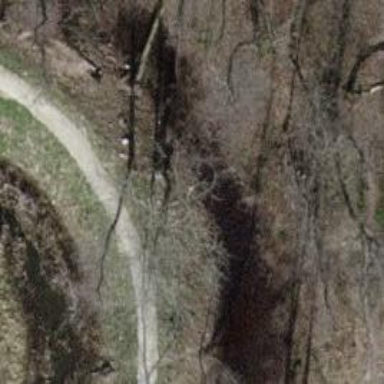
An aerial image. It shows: Path surfaced with fine gravel.